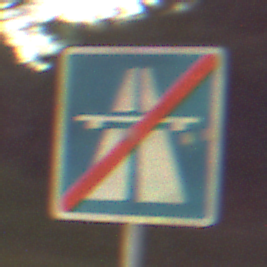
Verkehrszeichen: EndeAutbahn
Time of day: Night
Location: Outdoor (Suburban)
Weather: Clear
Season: NotSpecified
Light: Artificial